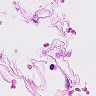
Metastatic tissue present: no